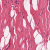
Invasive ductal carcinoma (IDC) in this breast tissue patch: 0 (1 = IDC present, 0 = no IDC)